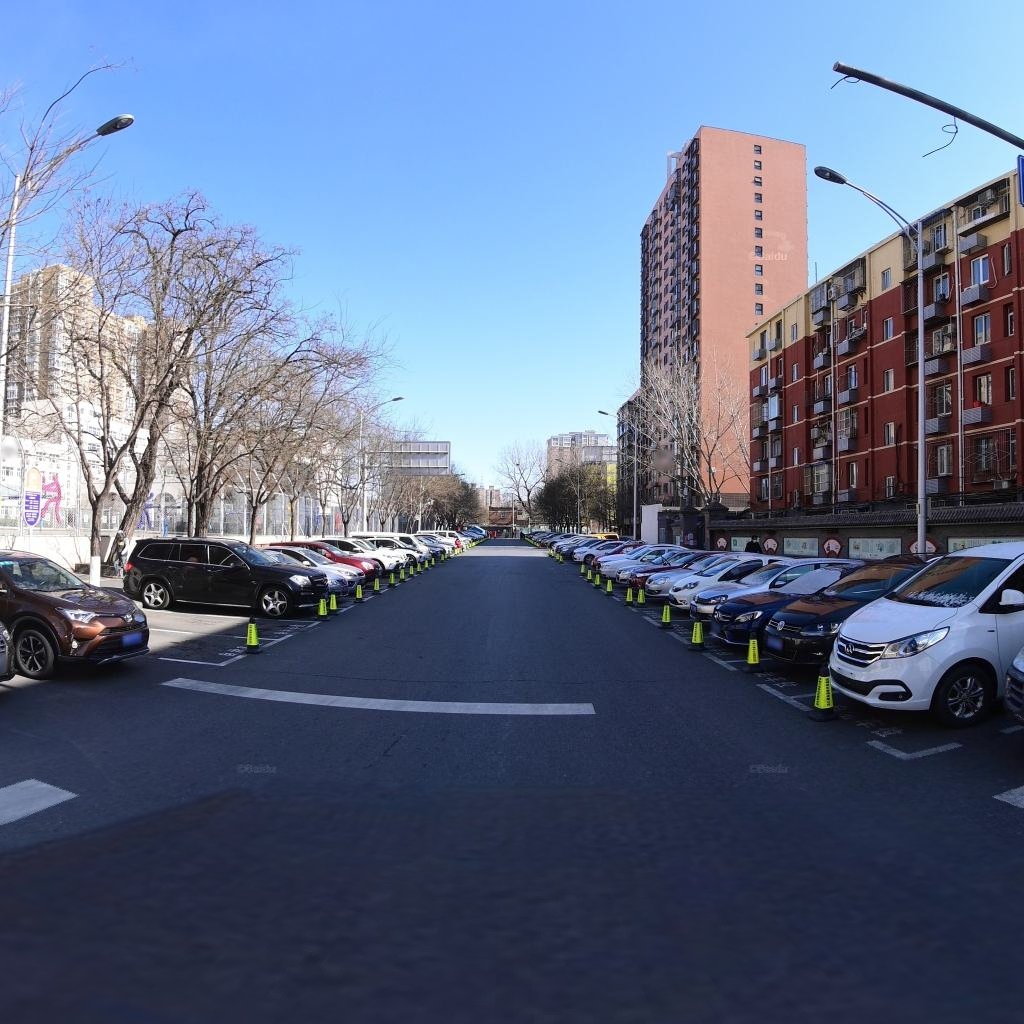
Region: Xicheng
Road damage annotations: longitudinal crack, transverse crack